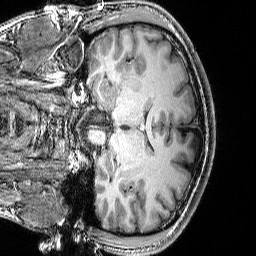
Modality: T1w
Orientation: coronal
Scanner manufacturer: siemens
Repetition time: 2.25 s
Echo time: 0.00418 s